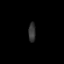
Tissue: prostate
Cell type: T cells
Senescence score: 0.7764
Nuclear area (px): 138
Mean DAPI intensity: 51.971